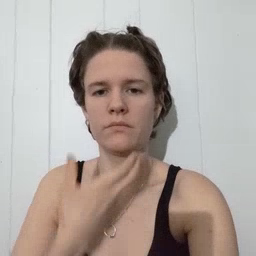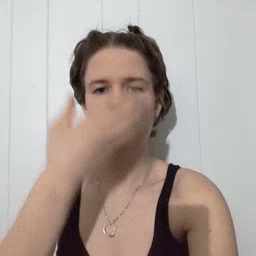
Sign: giraffe